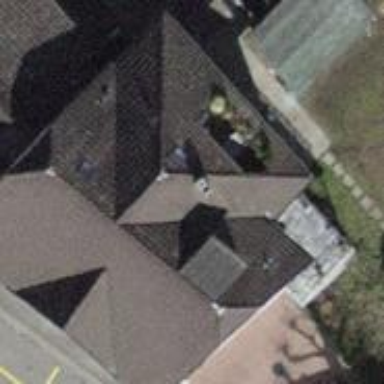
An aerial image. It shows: Building with tile roof.